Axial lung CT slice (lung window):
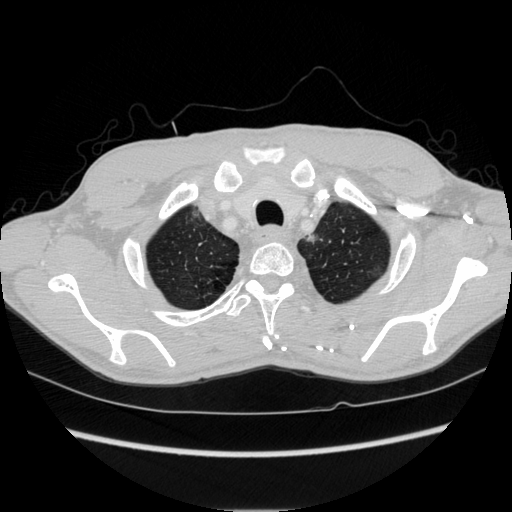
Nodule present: no